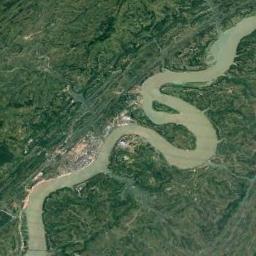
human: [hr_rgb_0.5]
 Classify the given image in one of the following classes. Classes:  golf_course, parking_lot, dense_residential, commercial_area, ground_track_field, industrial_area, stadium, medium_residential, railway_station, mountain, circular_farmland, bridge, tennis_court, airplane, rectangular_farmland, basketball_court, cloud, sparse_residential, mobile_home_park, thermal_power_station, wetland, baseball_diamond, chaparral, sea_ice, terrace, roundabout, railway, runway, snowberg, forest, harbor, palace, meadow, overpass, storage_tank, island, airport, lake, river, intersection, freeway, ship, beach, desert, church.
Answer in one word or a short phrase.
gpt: river